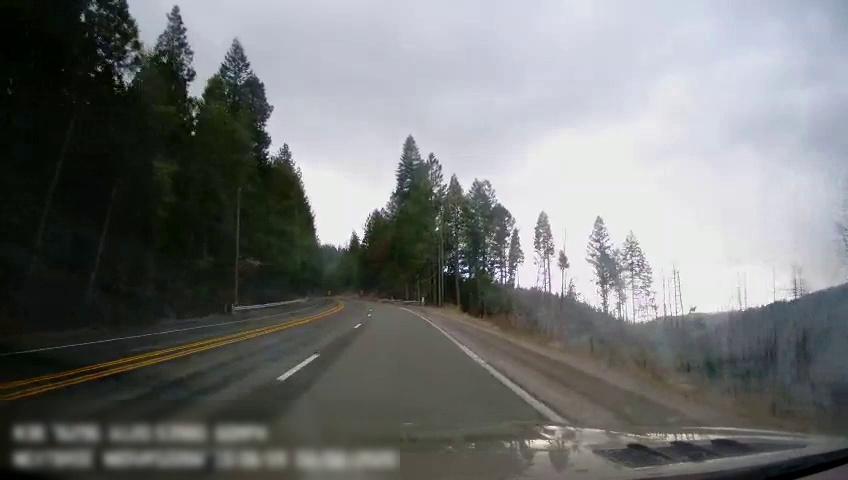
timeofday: Day
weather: Cloudy
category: Drivable Space
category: Lanes | Opposite Lane
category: Lanes | Opposite Lane
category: Lanes | Alternate Lane
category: Lanes | Current Lane
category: Lanes | Current Lane